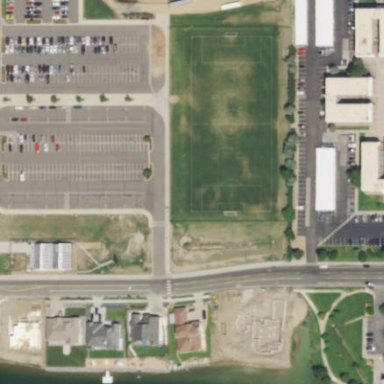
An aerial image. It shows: Soccer pitch for leisureland activities.